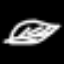
Label: leaf